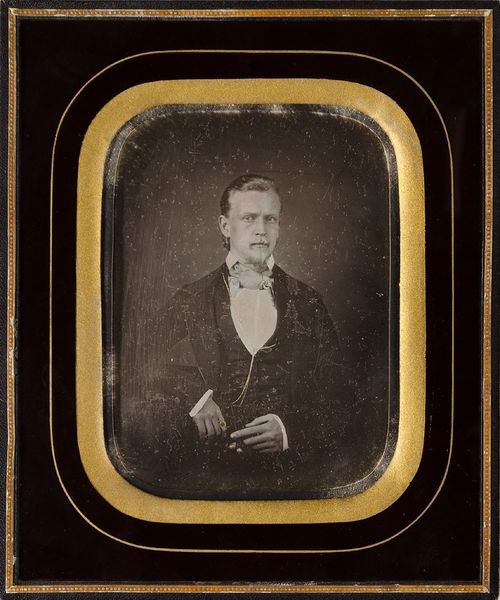
Titel: Adolf Hansen (1825-1889) Mexiko 1850
Standort: Hamburg
Institution: Museum für Kunst und Gewerbe Hamburg
Schlagwörter: mann, portrait, figur, foto, fotografie, photographie, photo, lichtbild, daguerreotypie, bildwerke, angewandte und bildende kunst, hessische systematik, porträt, porträtfotografie, porträtphotographie, hüftbild